Question: I'm working with a project that has its partial views named following the convention 'SomeName.Widget.ascx'. Starting with JetBrains ReSharper 6, these can't be resolved; ReSharper thinks they don't exist. For example:

Any thoughts on how to correct this? It wasn't an issue with ReSharper 5.
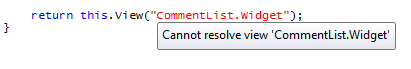
Answer: If this used to work, and nothing has changed, it could be a bug in ReSharper. I would recommend posting in <URL>.